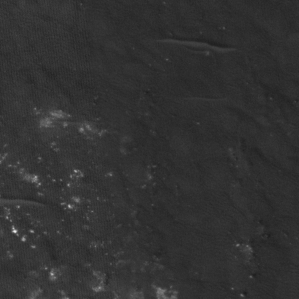
Label: non_frost